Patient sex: F
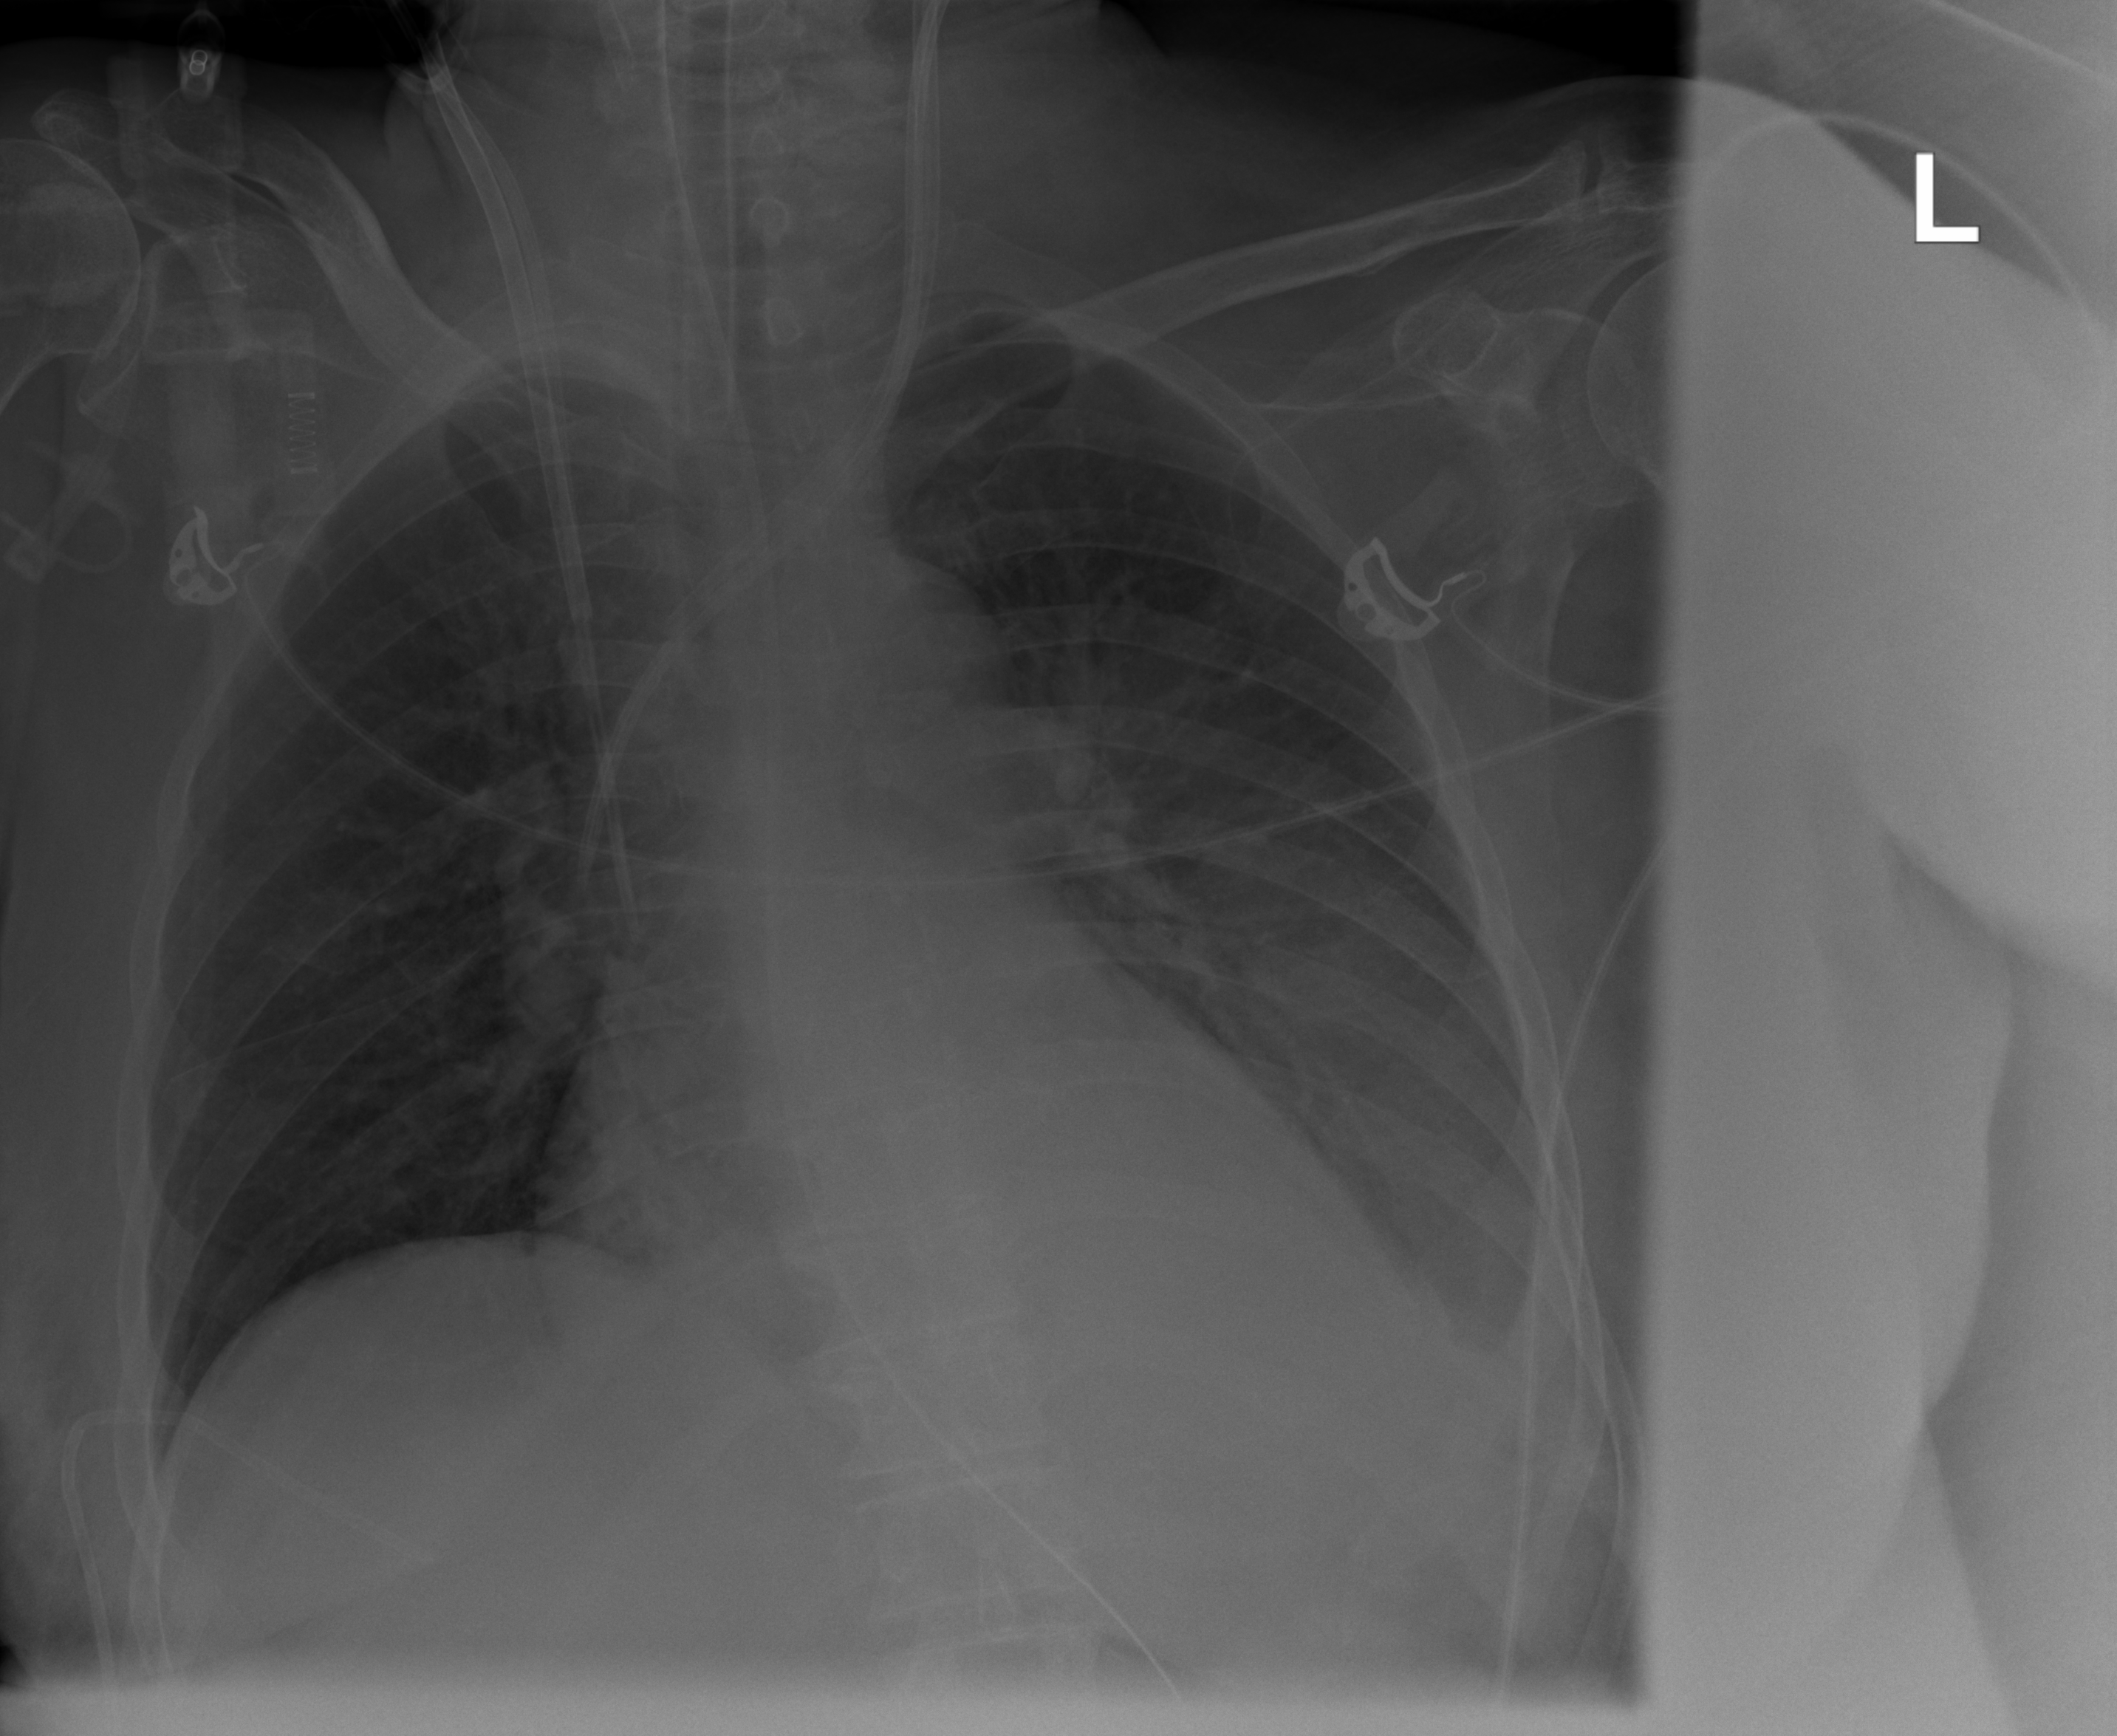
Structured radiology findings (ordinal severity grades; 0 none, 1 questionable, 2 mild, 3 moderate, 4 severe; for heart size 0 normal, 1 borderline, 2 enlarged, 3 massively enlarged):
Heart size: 2
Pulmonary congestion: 2
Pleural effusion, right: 0
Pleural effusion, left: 2
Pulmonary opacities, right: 0
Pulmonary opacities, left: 2
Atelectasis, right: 0
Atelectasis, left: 2